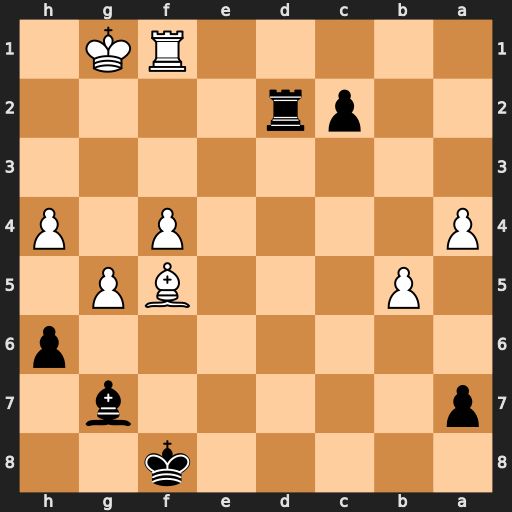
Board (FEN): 5k2/p5b1/7p/1P3BP1/P4P1P/8/2pr4/5RK1
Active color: b
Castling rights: -
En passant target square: -
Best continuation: Bd4+ Kh1 Rd1 Bxc2 Rxf1+